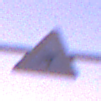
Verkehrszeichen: FlugbetriebLinks
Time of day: Dawn
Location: Outdoor (Nature)
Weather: PartlyCloudy
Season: NotSpecified
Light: Natural